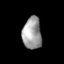
Tissue: prostate
Cell type: T cells
Senescence score: 0.3216
Nuclear area (px): 595
Mean DAPI intensity: 158.556